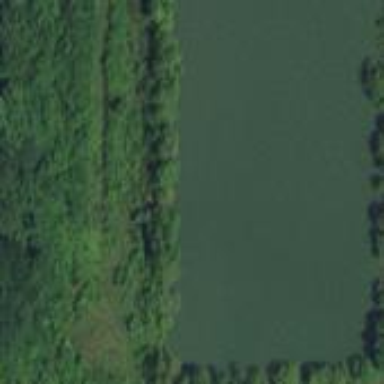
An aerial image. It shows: Pond with natural water.